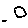
Label: circle